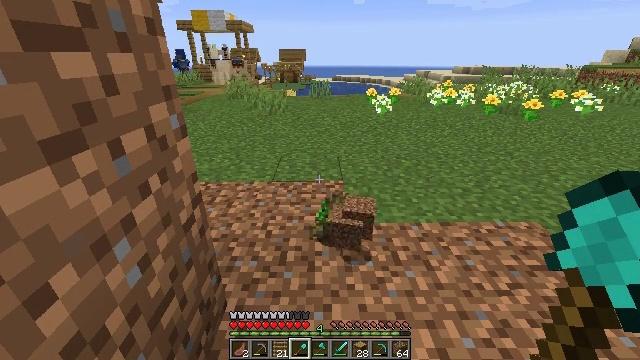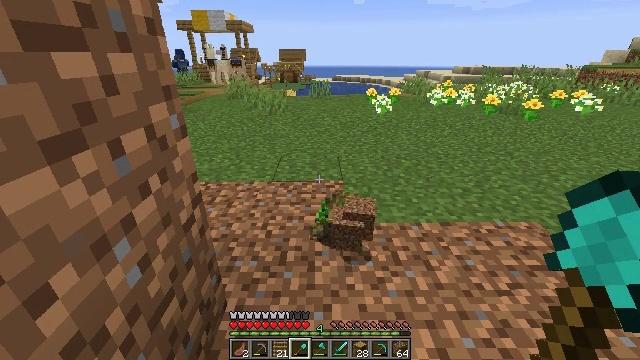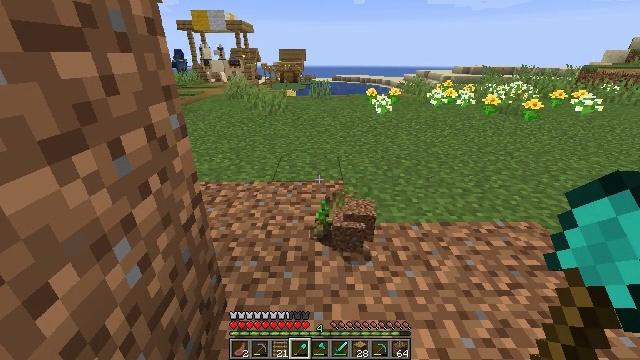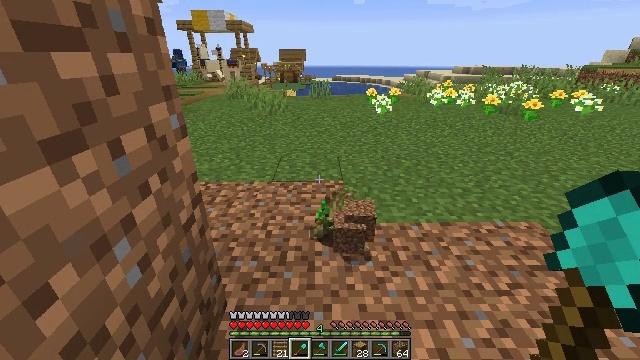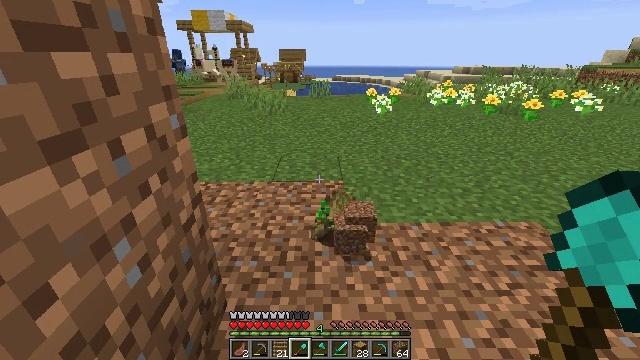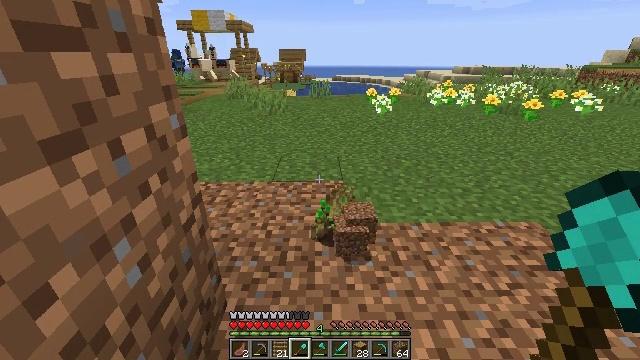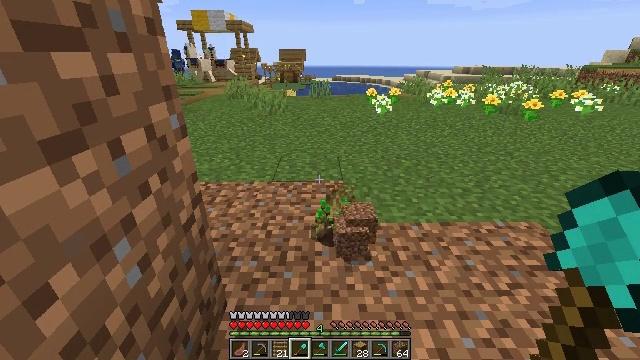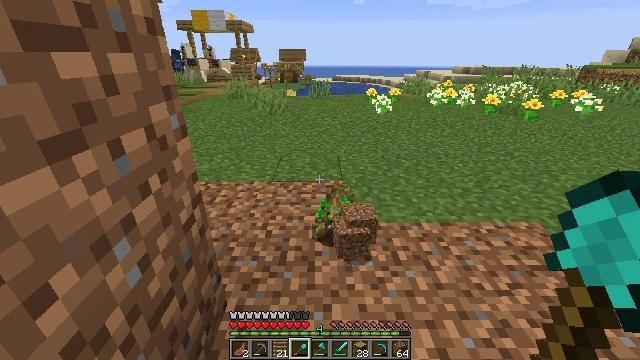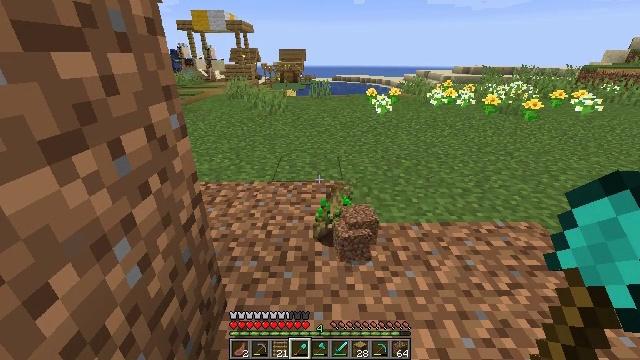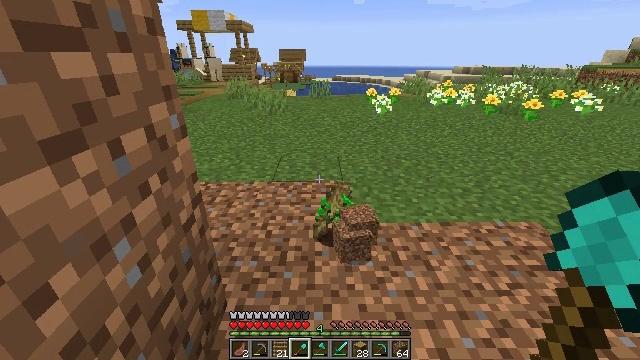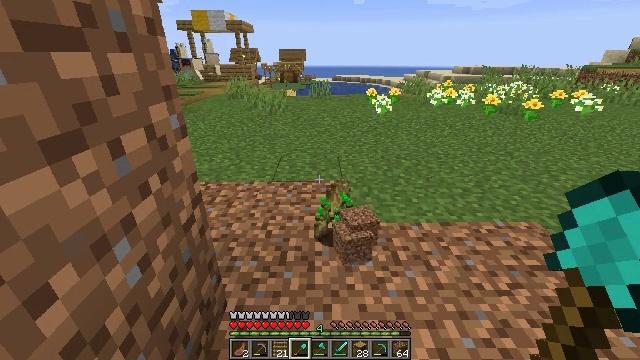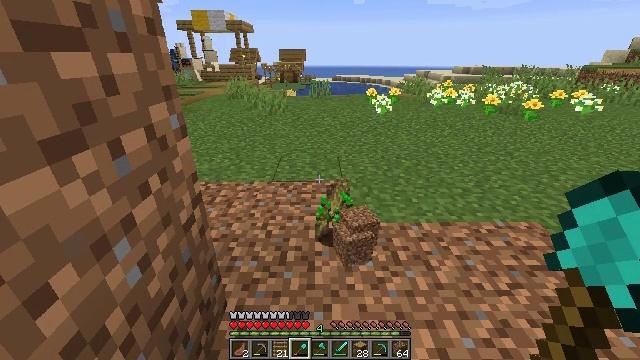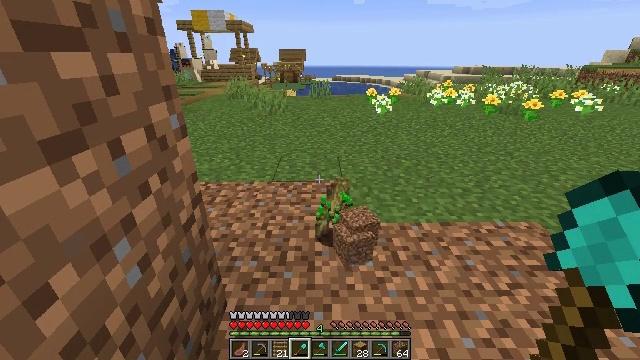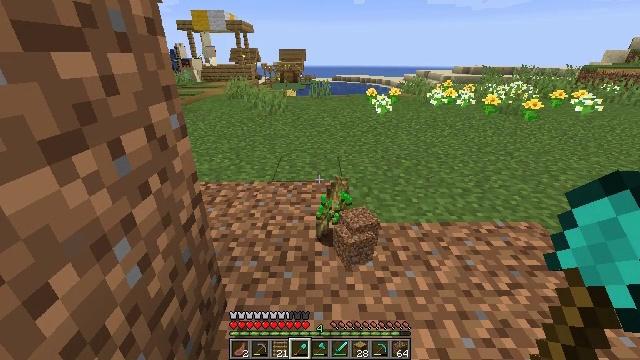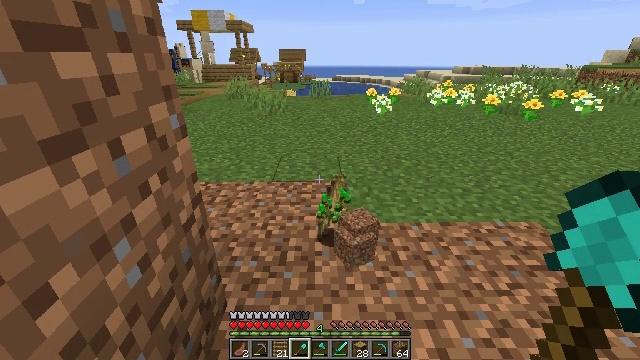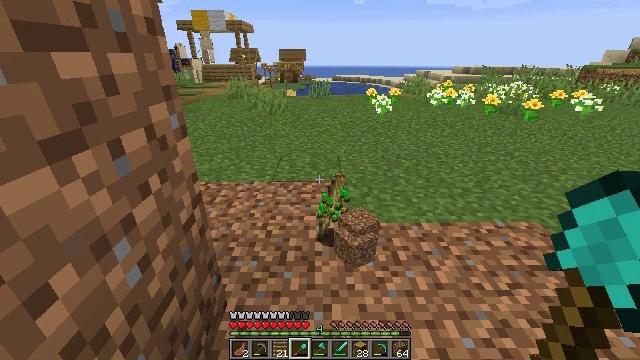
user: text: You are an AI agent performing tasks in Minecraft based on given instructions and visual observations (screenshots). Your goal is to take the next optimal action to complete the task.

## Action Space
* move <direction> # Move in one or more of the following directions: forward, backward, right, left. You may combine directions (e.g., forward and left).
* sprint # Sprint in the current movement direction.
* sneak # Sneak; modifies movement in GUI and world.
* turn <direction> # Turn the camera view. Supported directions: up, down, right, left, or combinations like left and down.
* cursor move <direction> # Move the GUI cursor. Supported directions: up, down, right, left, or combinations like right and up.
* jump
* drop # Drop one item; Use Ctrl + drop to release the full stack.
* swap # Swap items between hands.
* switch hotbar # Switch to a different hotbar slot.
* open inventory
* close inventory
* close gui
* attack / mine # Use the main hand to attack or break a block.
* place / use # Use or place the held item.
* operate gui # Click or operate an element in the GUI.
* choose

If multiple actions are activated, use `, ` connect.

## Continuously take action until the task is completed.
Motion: motion action
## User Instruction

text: Dig up the farmland.
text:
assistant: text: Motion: no_op
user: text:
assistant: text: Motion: no_op
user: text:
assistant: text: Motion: no_op
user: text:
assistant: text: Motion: no_op
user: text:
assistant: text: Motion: no_op
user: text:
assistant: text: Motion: no_op
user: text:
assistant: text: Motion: no_op
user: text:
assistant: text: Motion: no_op
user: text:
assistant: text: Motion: no_op
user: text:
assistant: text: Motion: no_op
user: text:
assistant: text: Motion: no_op
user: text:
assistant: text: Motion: no_op
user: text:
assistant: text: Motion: no_op
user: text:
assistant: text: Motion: no_op
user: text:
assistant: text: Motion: no_op
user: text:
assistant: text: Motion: no_op
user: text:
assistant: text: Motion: no_op
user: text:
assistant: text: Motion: no_op
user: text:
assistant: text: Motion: no_op
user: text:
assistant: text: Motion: no_op
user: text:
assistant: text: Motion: no_op
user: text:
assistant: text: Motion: no_op
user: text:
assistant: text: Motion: no_op
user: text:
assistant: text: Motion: no_op
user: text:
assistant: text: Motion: no_op
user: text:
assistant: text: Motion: no_op
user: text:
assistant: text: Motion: no_op
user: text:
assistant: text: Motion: no_op
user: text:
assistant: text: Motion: no_op
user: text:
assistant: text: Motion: no_op